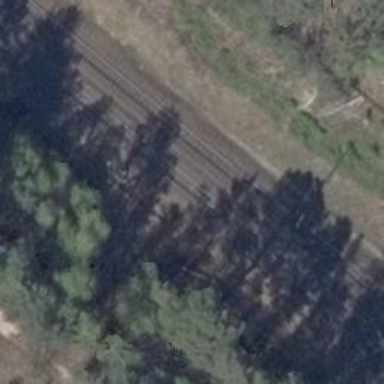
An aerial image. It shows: Railway signal.